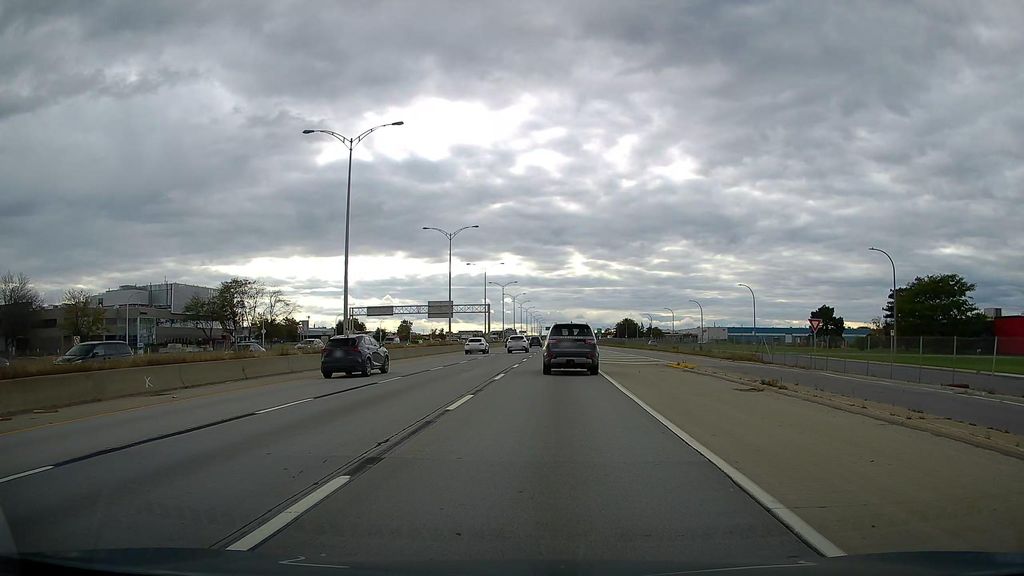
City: montreal